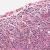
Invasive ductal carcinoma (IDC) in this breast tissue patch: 0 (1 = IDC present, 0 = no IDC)